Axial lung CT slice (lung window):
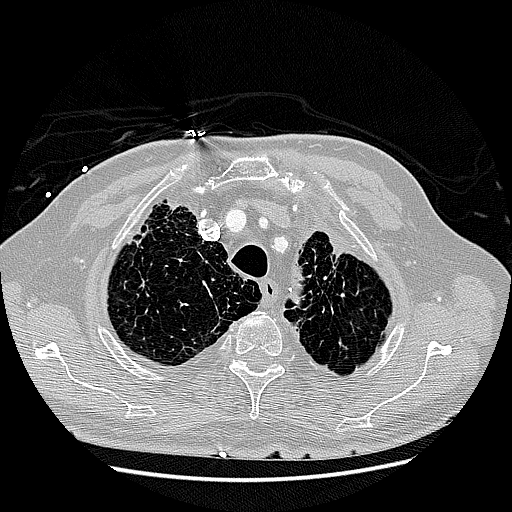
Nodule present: no